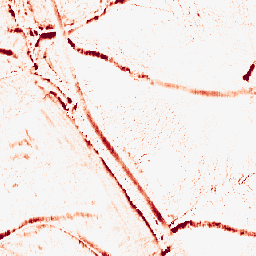
Category: morphological
Decomposition family: morphological_ellipse
Decomposition parameters: operation: opening
width: 10
height: 5
Upsampling method: nearest
Upsampling parameters: scale: 4
Upsampling scale: 4